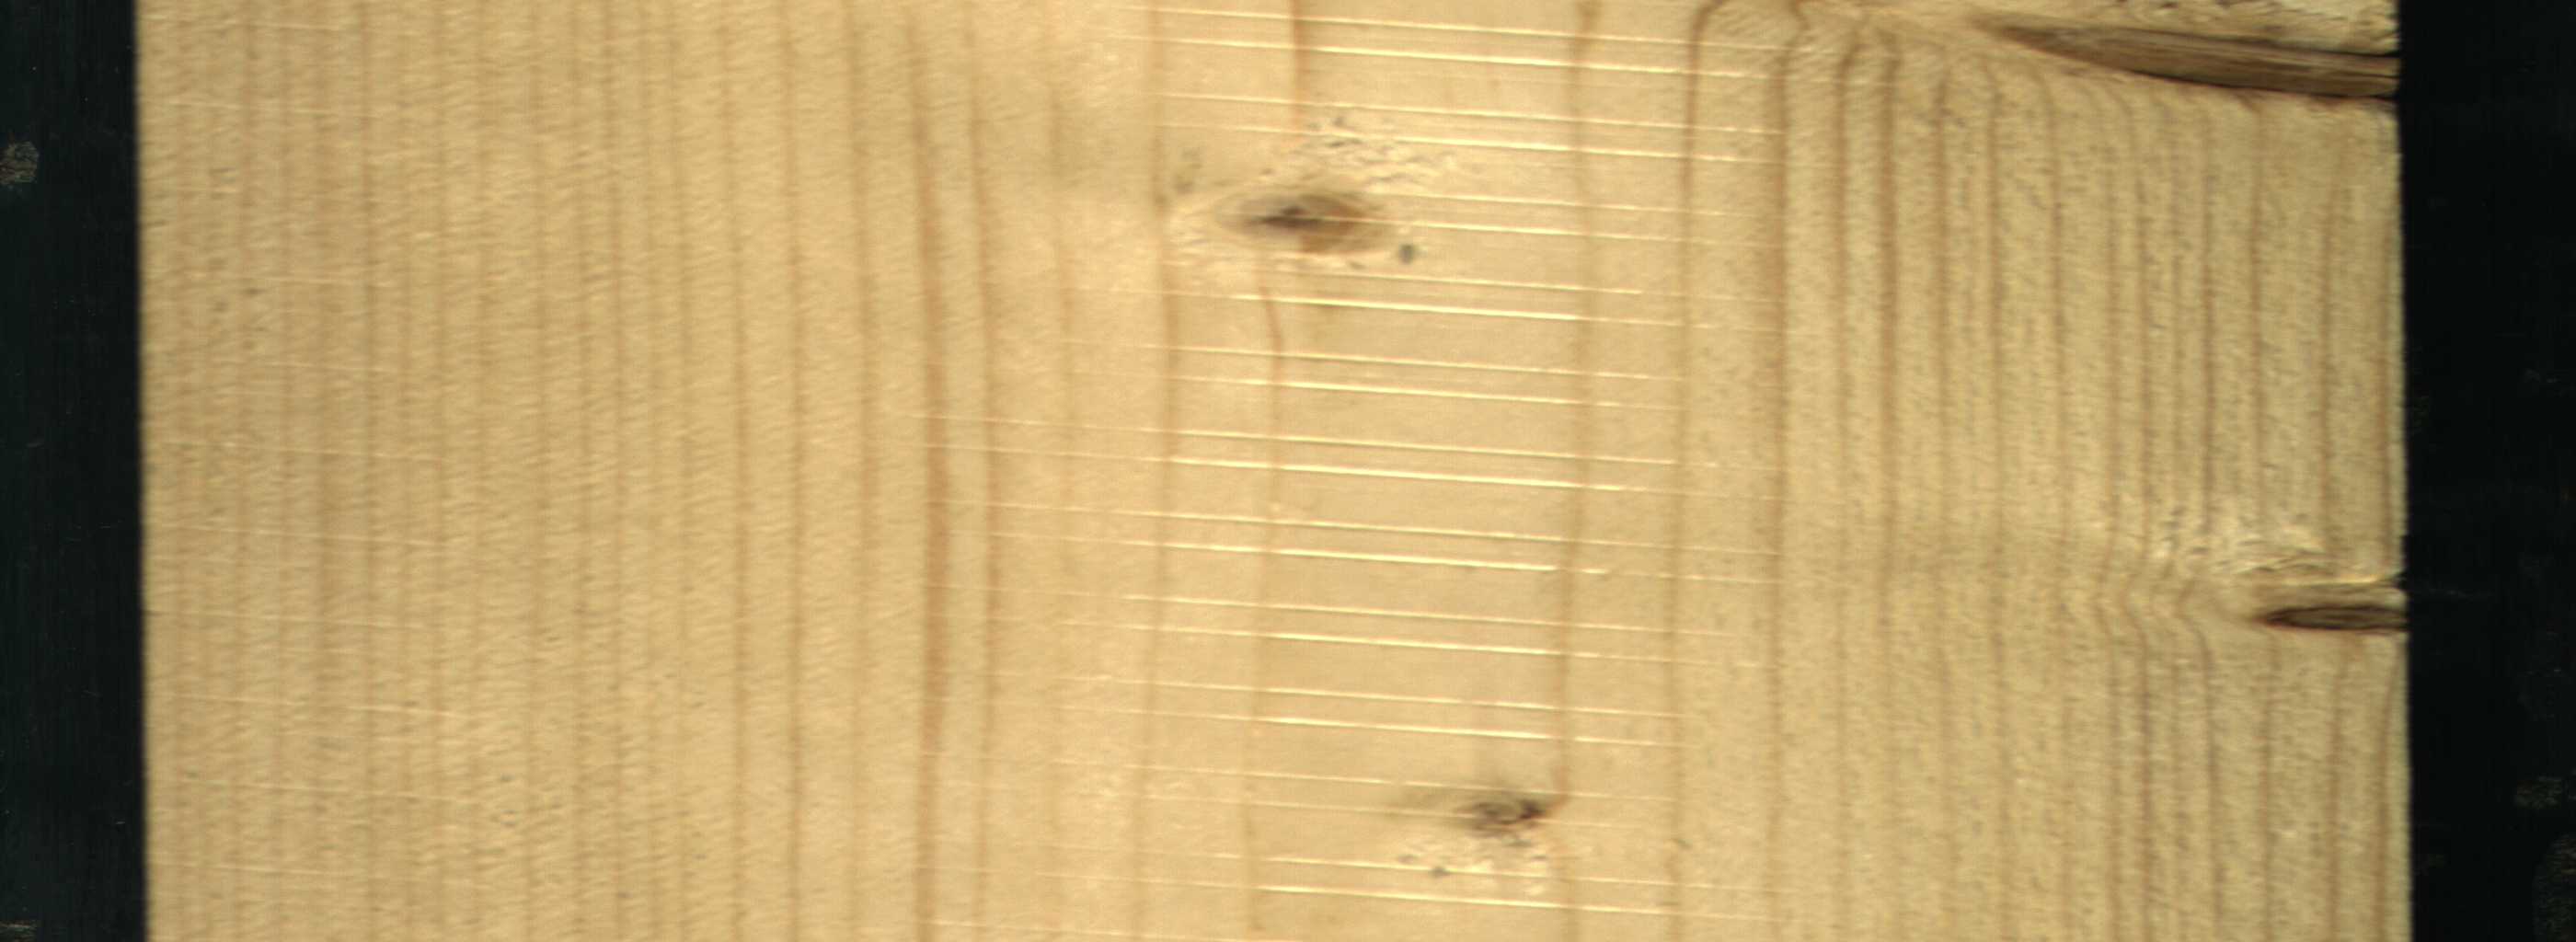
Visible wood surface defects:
Live_Knot
Live_Knot
Live_Knot
Live_Knot